Field crop: maize
Growth stage: 2
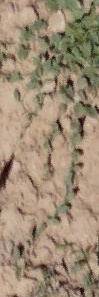
Species: convolvulus